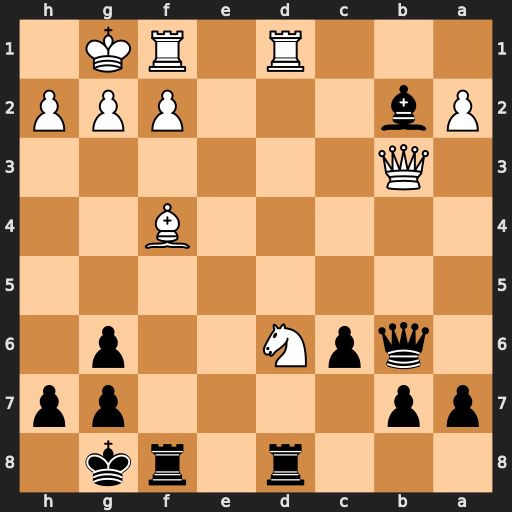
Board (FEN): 3r1rk1/pp4pp/1qpN2p1/8/5B2/1Q6/Pb3PPP/3R1RK1
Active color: b
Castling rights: -
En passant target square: -
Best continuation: Qxb3 axb3 Rxf4